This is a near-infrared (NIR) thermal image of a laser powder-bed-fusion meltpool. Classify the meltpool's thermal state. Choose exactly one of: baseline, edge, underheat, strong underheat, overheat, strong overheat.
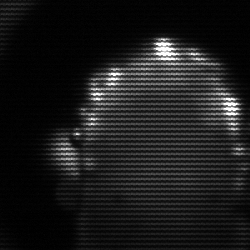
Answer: baseline